Question: I'm fairly next to excel VBA and am trying to use the FindNext function to find the next non-zero value in a column on the following data set.
When I first tried to do this I used the Columns function saying: 'Columns("J").FindNext().Row' but returned the value of 3 rather than 11. Then I tried tried to use the range object, declaring it as 'Range("J2", Cells(Cells(Rows.Count, "H").End(xlUp).Row, "J"))' where Column H has data till the length of Column J. doing this returned the error "Compile Error: Wrong number of Arguments or invalid property assignment" I'm not entirely sure why 1) the compiler wont accept how I declared the Range and 2) why the FindNext function is not returning the row of the next non-zero value. Thank you in advanced.
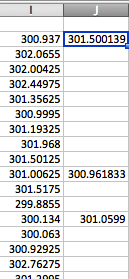
Answer: You do not need either or to locate the rows containing non-empties:
'''
Sub FindingAnything()
Dim rng As Range
Dim s As String
Set rng = Range("J:J").Cells.SpecialCells(xlCellTypeConstants)
For Each r In rng
s = s & r.Row & vbCrLf
Next r
MsgBox s
End Sub
'''
<URL>
If the column contained some cells with formulas, you would change the argument. If the column was filled with formulas, some of which return non-Nulls, you would have an interesting problem !